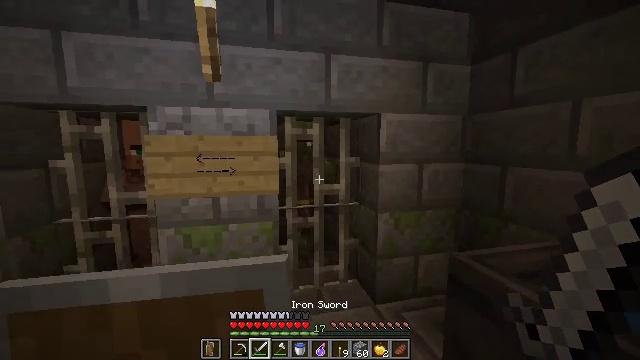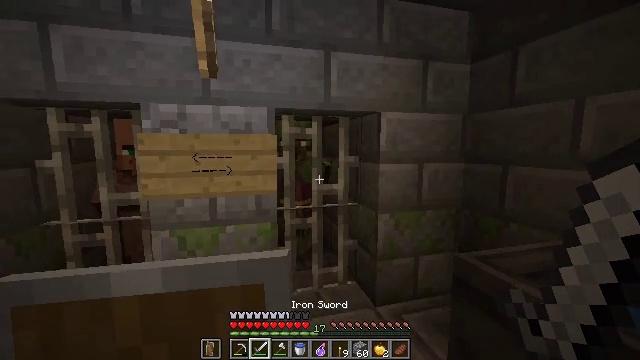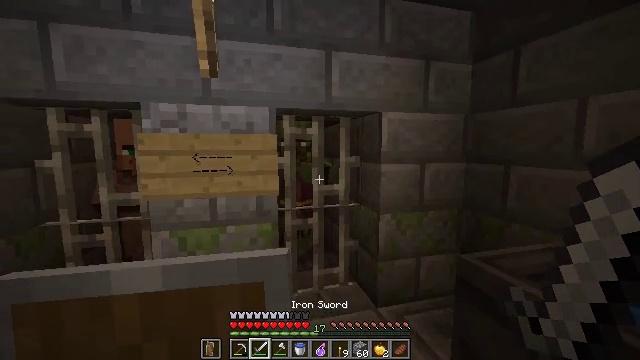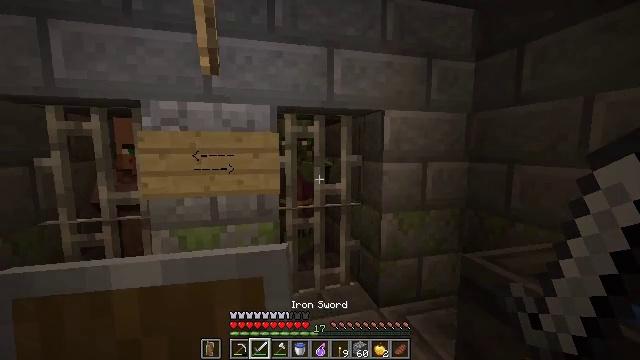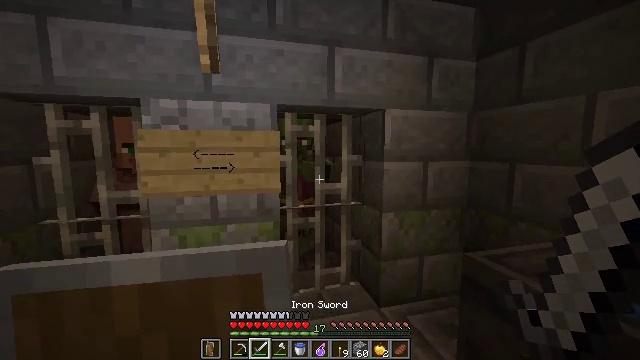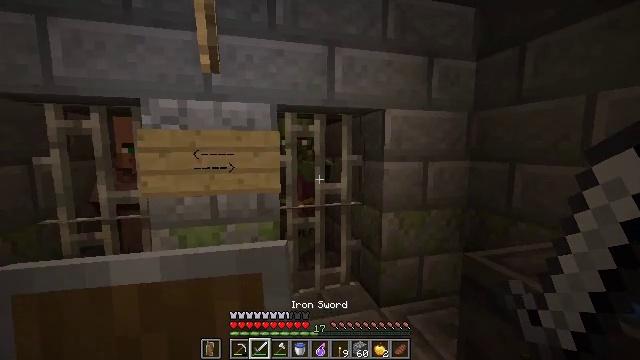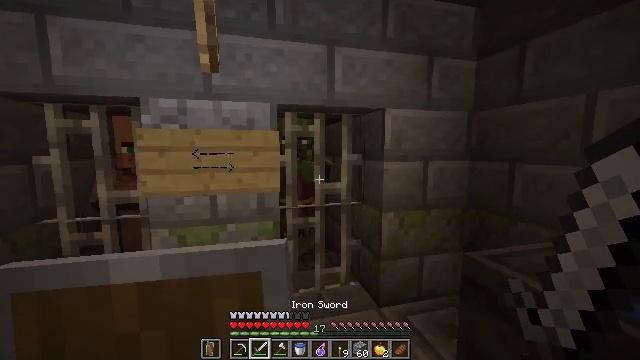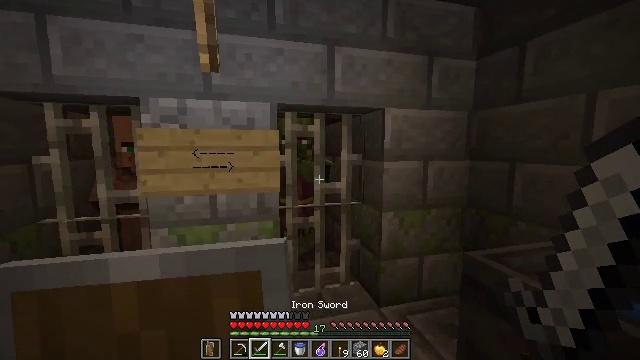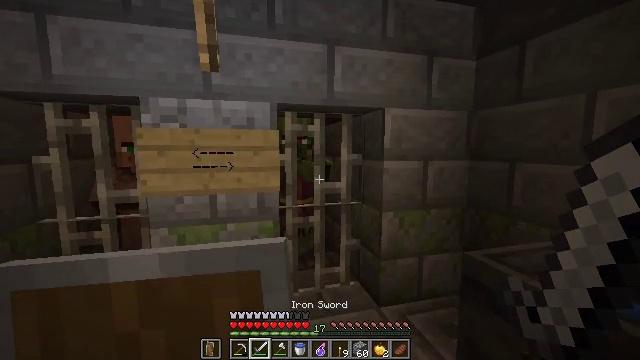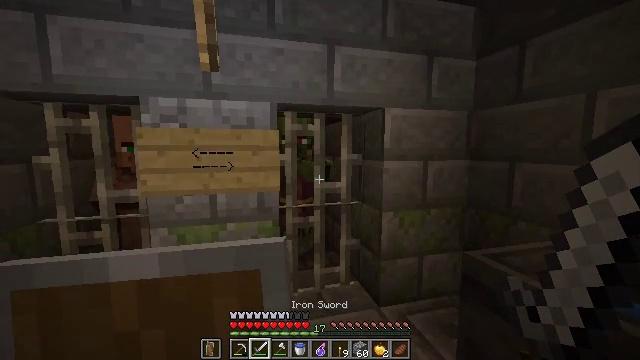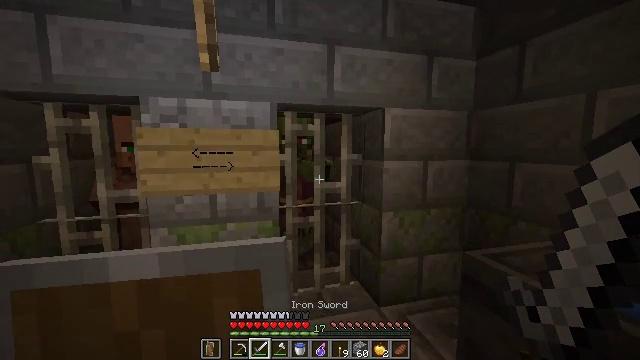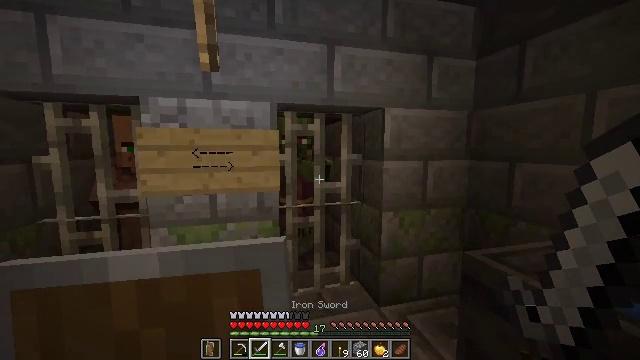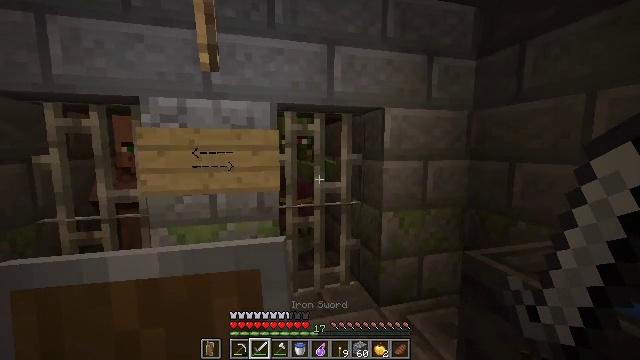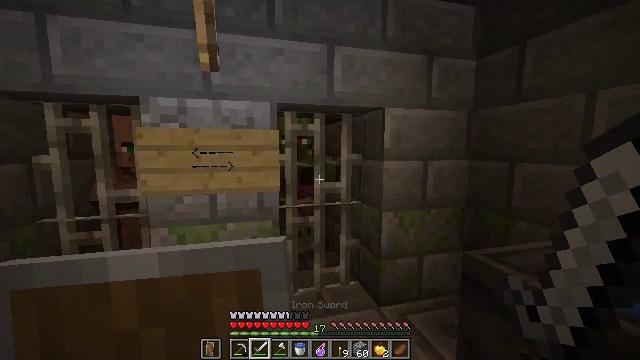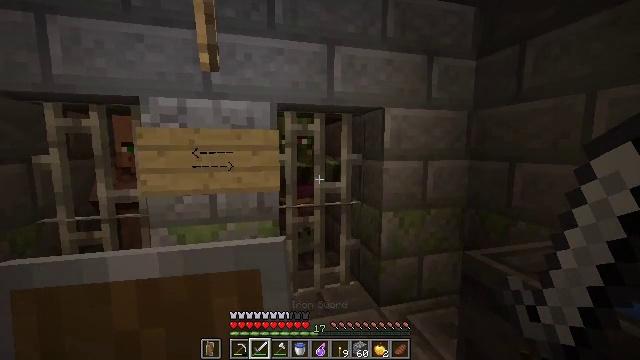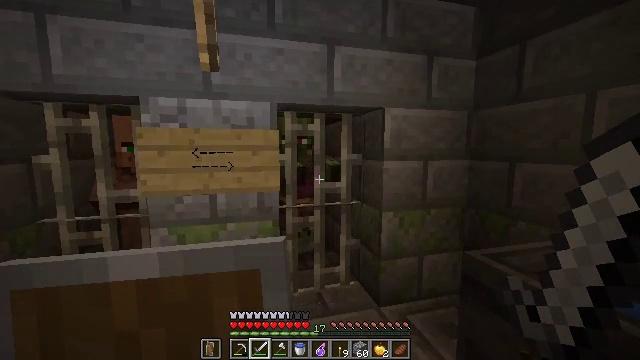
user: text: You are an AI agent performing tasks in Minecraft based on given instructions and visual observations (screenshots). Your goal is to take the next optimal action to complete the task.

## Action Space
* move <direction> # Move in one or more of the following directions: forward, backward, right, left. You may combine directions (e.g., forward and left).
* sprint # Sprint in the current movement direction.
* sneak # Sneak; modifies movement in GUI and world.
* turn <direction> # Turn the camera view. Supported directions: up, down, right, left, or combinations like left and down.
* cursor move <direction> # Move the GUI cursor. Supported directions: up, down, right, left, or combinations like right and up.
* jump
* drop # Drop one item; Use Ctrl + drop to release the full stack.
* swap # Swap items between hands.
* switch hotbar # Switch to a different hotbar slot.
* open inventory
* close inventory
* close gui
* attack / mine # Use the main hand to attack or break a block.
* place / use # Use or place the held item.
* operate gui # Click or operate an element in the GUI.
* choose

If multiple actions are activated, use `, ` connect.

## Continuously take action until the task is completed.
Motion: motion action
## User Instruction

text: Break the iron bars.
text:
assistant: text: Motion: turn right
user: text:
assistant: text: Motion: no_op
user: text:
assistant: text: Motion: no_op
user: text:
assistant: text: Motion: no_op
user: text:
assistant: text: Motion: no_op
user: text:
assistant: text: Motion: no_op
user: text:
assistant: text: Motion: no_op
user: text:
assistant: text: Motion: no_op
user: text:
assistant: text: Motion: no_op
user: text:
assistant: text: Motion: no_op
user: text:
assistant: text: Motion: no_op
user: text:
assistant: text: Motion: no_op
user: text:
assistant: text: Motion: no_op
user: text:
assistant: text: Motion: no_op
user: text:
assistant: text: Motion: no_op
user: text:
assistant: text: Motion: no_op
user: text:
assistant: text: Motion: no_op
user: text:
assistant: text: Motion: move forward
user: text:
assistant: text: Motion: move forward
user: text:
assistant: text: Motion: move forward
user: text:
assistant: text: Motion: move forward
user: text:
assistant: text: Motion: move forward, turn down
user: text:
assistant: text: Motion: turn down
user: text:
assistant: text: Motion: no_op
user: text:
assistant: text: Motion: turn down
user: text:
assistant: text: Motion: turn right and down
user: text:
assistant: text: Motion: turn right and down
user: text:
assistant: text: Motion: turn right and down
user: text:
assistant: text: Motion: turn right
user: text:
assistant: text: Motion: turn right